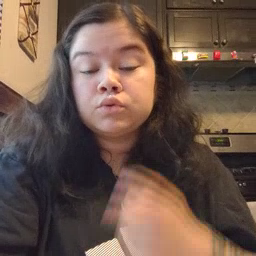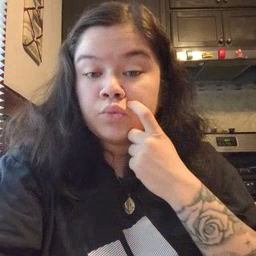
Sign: tooth